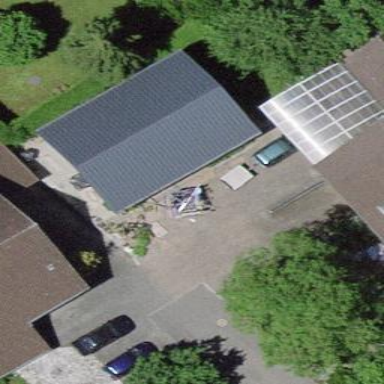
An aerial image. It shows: Shed.